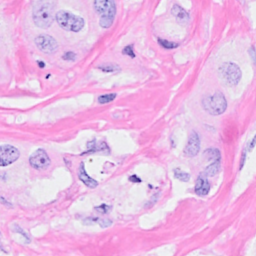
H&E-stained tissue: Breast